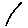
Label: line